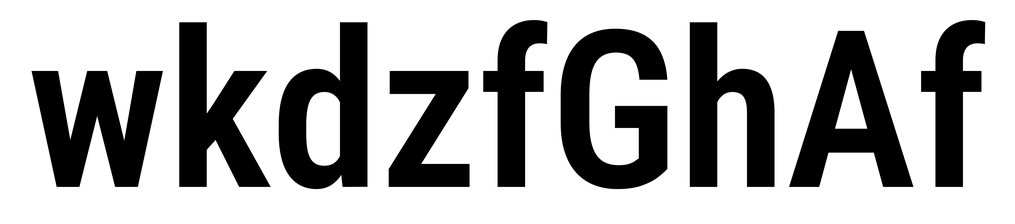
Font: Roboto_Condensed_SemiBold